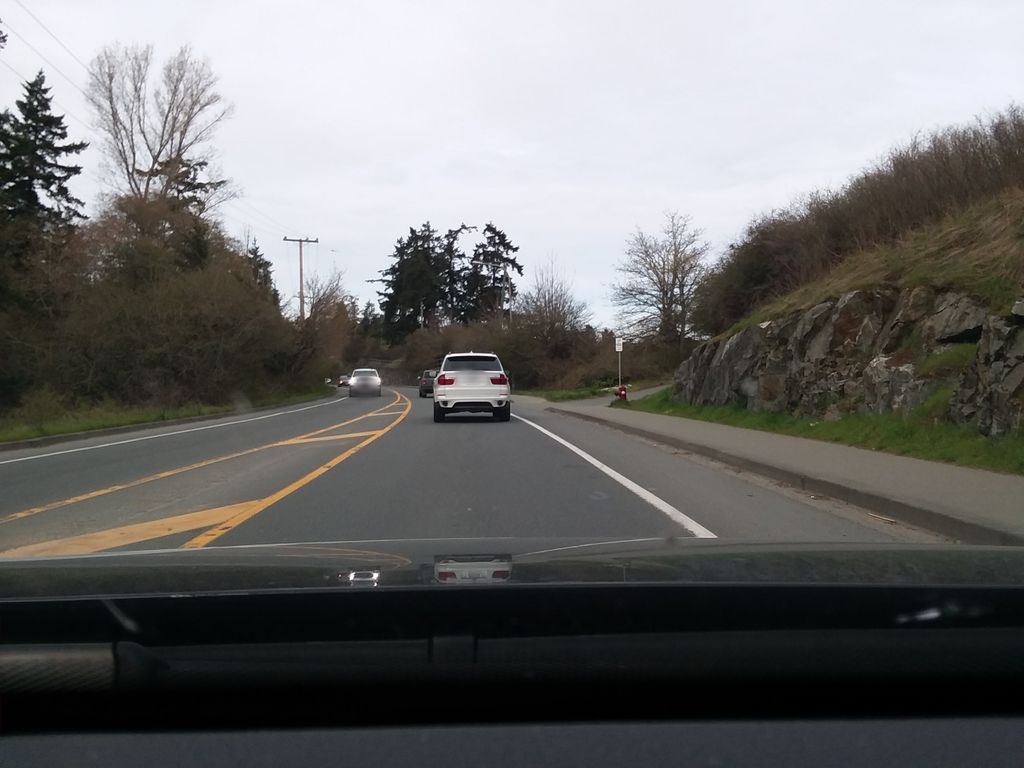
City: victoria